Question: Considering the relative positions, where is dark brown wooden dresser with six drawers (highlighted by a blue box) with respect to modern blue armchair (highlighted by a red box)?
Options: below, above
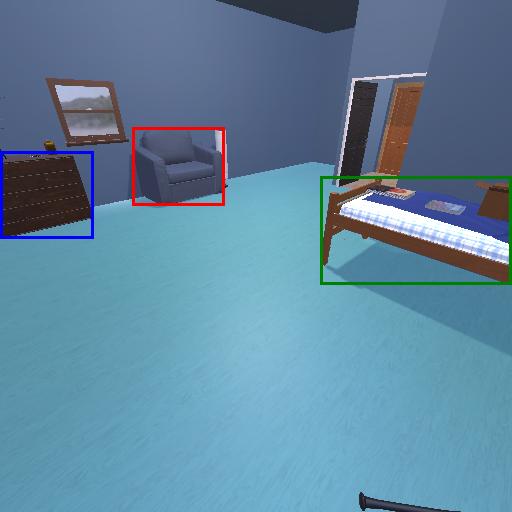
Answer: below